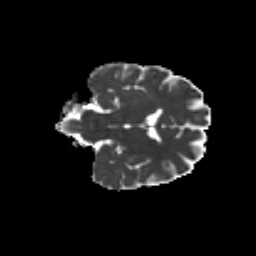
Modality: MD
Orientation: coronal
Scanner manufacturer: siemens
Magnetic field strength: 3 T
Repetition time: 9.2 s
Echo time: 0.084 s